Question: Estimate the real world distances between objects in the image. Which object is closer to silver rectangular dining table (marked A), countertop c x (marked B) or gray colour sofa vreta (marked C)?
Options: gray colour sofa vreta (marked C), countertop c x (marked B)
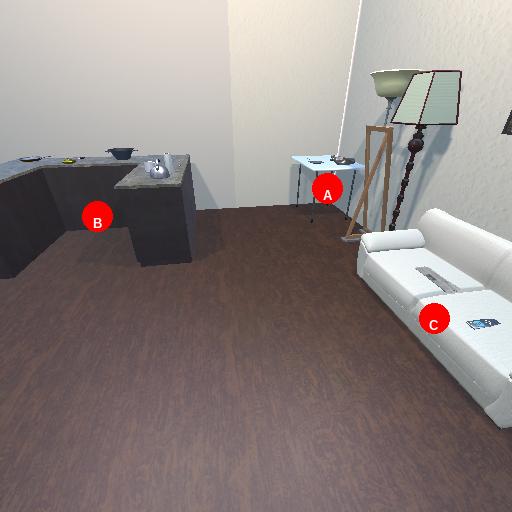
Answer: gray colour sofa vreta (marked C)